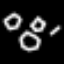
Label: octagon